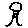
Label: tree